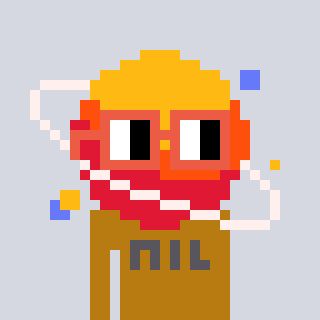
a pixel art character with square orange glasses, a saturn-shaped head and a gold-colored body on a cool background